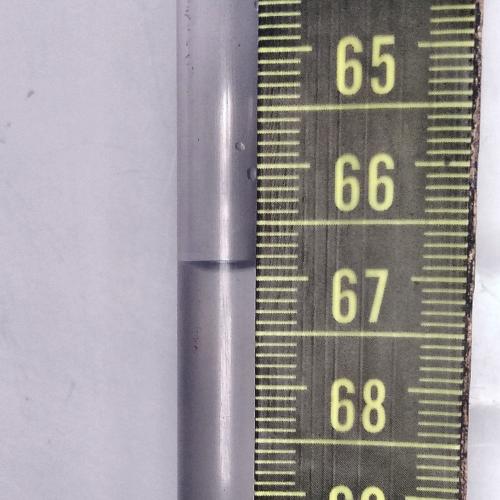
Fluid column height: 66.9 cm